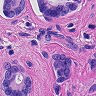
Metastatic tissue present: yes